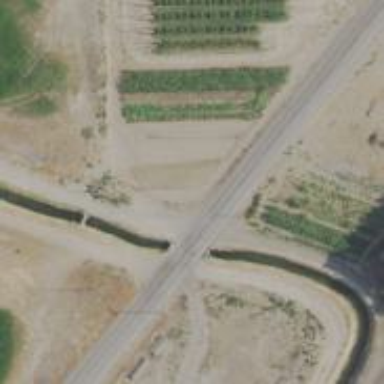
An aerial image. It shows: Culvert tunnel for irrigation canal.